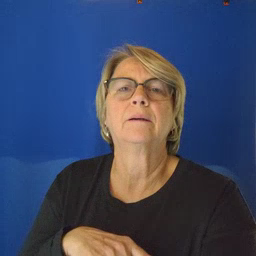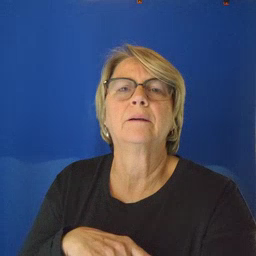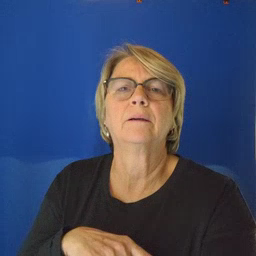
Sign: chin